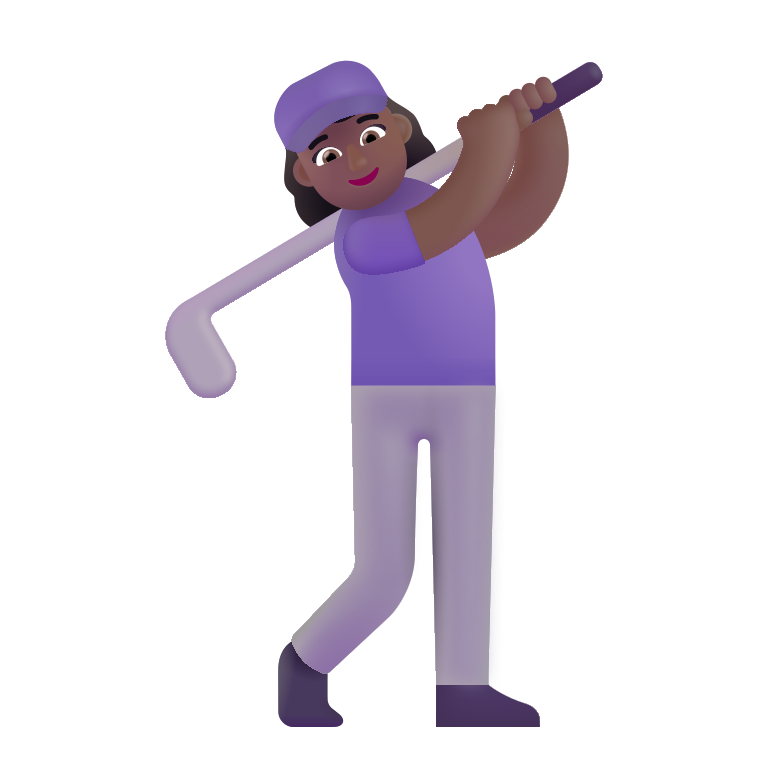
woman golfing color  dark